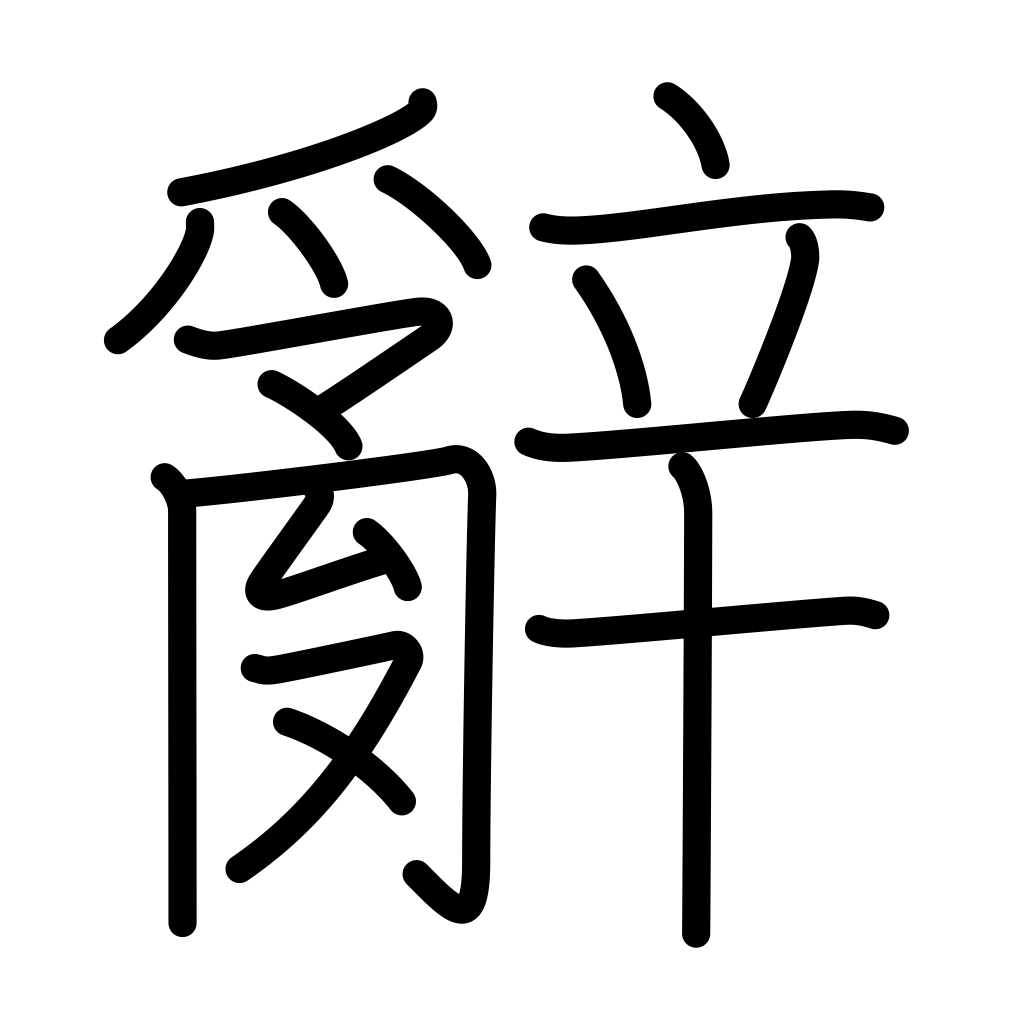
Meaning: words, speech, expression, phrase